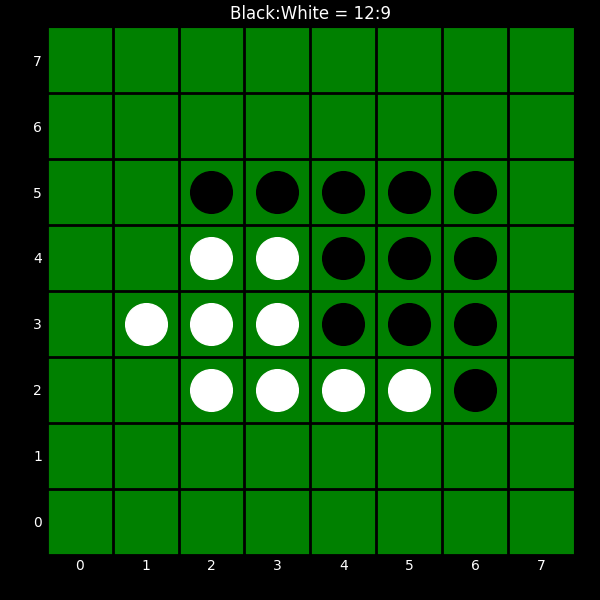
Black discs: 12
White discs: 9